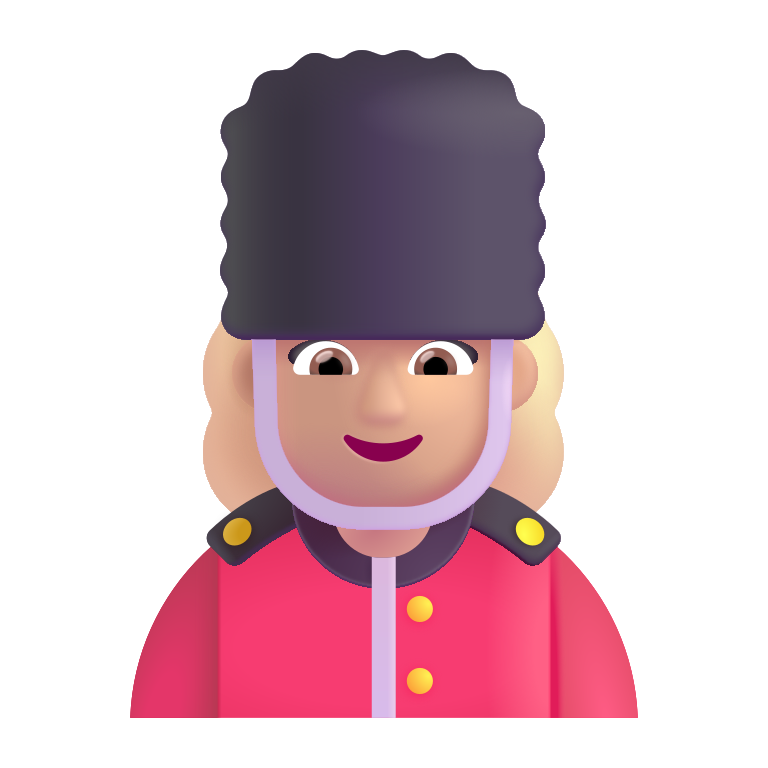
woman guard color  light